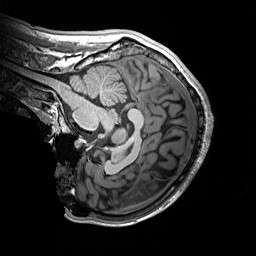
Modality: T1w
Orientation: sagittal
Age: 21
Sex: male
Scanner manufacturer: siemens
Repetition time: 2.2 s
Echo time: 0.00244 s